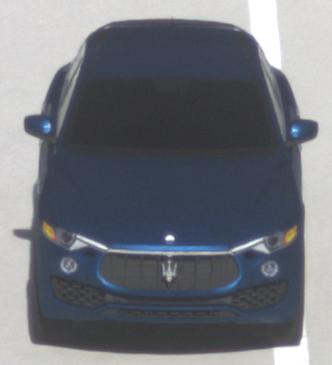
Make: Maserati
Model: Levante GT Hybrid
Detailed model: Levante
Model produced from: 2021/07
Model produced until: 2022/10
Doors: 4
Color: blue
Road condition: dry road
Daytime: morning or afternoon
Contrast: medium contrast